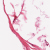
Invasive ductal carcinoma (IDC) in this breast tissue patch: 0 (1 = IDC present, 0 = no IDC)